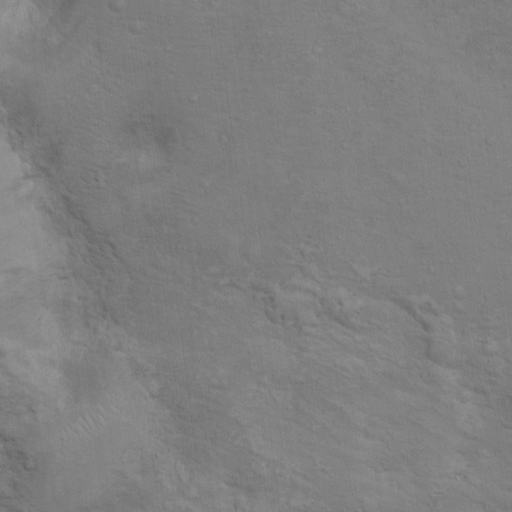
Classes present: Background, Cone